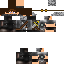
A male human skin with medium skin, wearing brown long hair dressed in a blue hoodie and black pants, featuring a closed mouth.